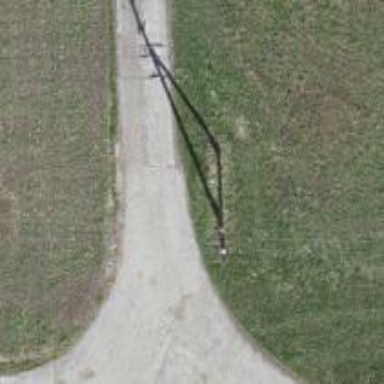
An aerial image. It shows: Power pole.